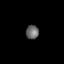
Tissue: lung
Cell type: Epithelial cells
Senescence score: 0.2182
Nuclear area (px): 172
Mean DAPI intensity: 105.988